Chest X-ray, AP view. Patient: 62 years old, sex M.
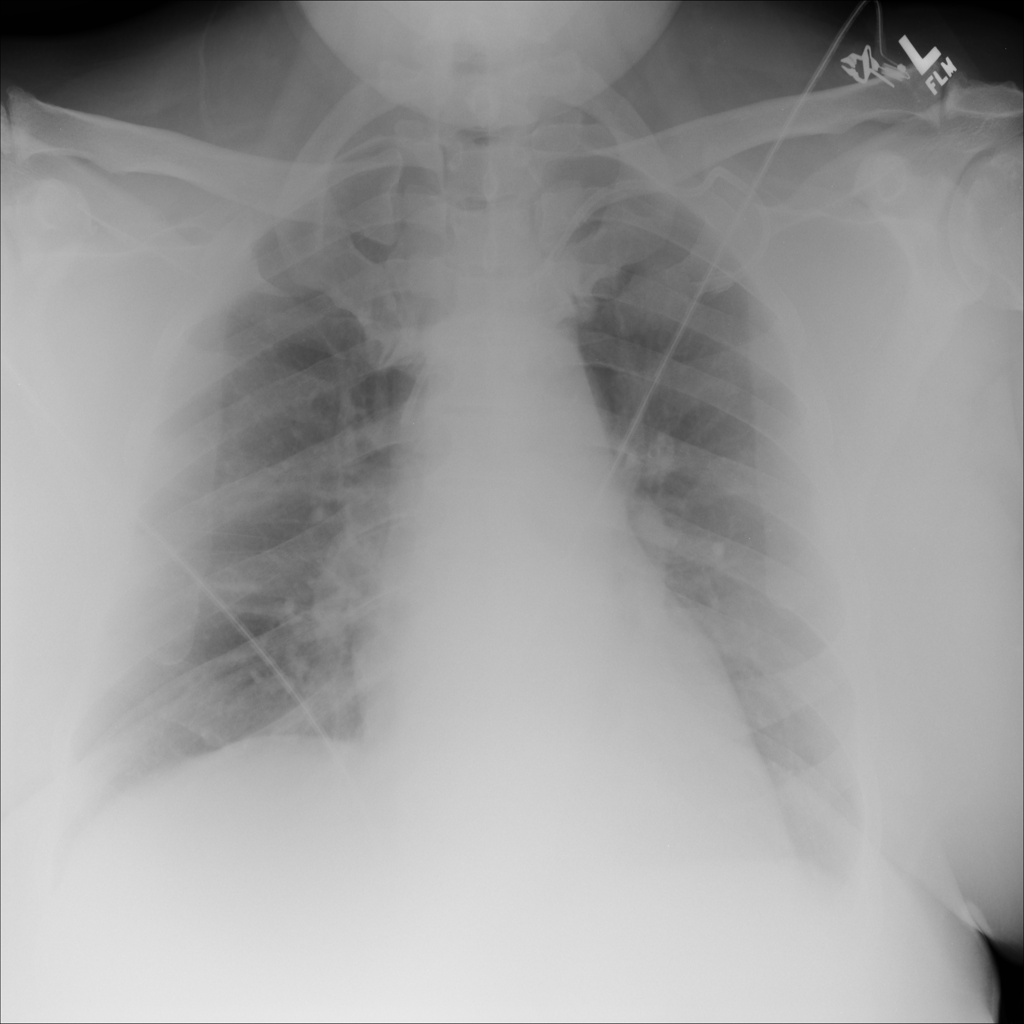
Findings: No Finding